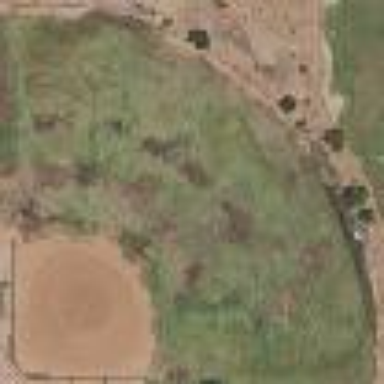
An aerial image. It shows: Baseball pitch for leisure land activities.